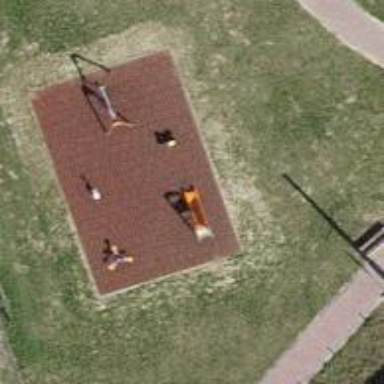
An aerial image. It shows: Playground with slide.